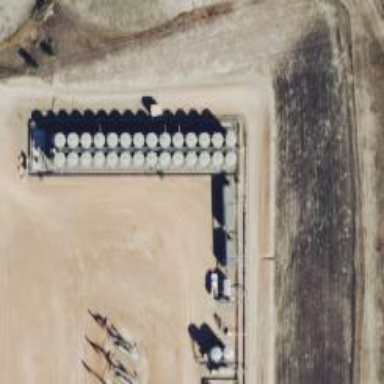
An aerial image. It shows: Storage tank with man-made structure.